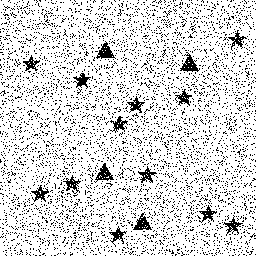
Squares: 0
Triangles: 4
Stars: 12
Total shapes: 16